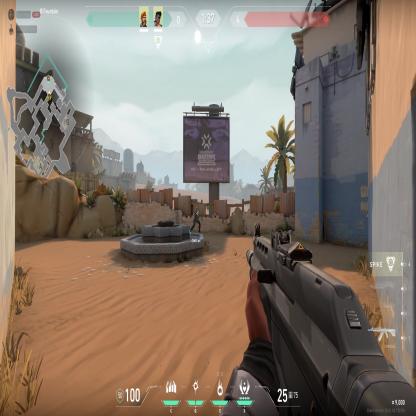
Label: teammate